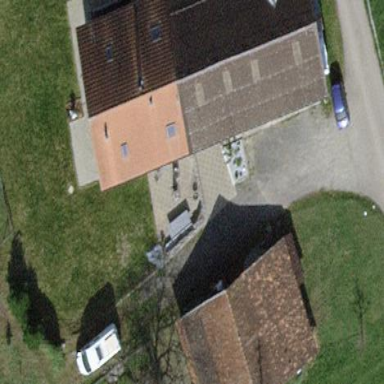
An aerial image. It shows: Shed.